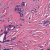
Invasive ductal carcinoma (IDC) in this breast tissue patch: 1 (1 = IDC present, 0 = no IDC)